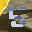
Label: 5